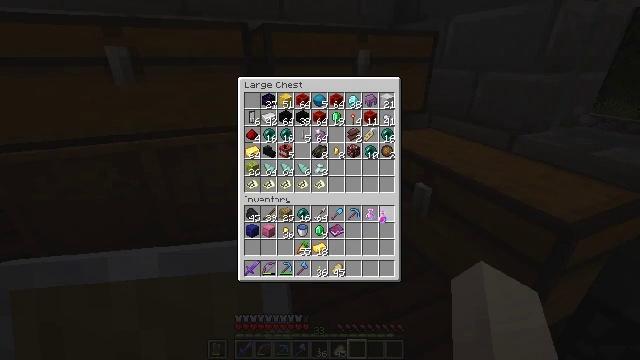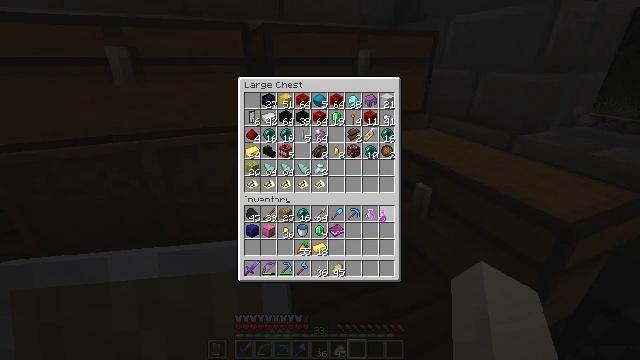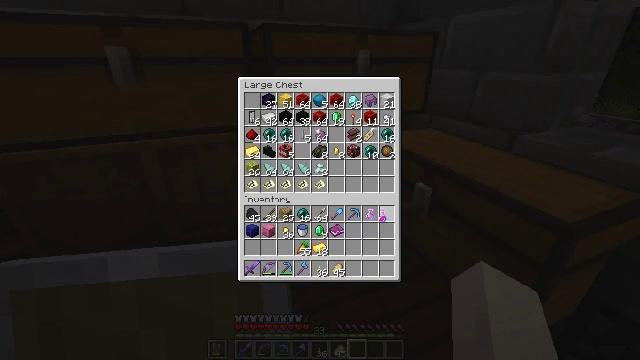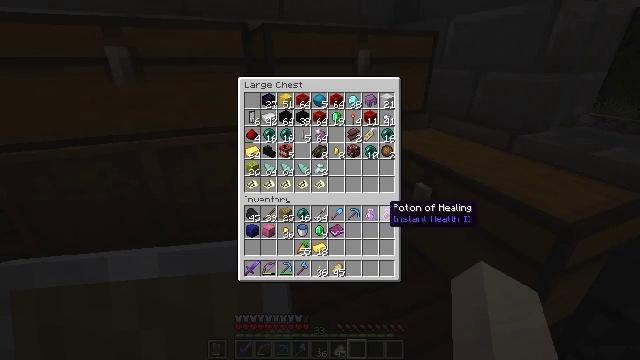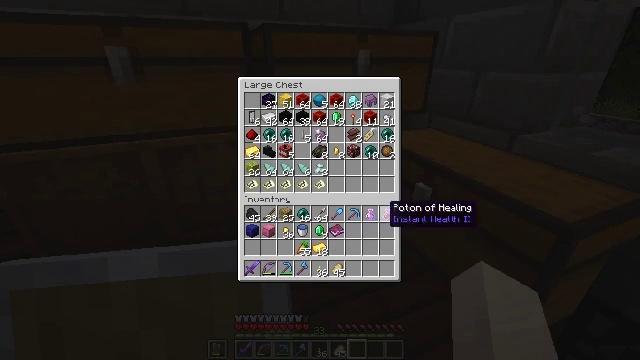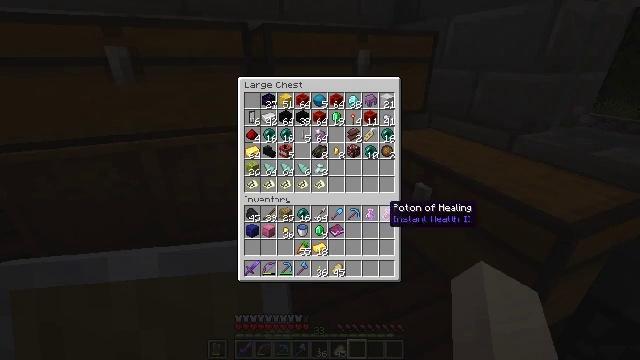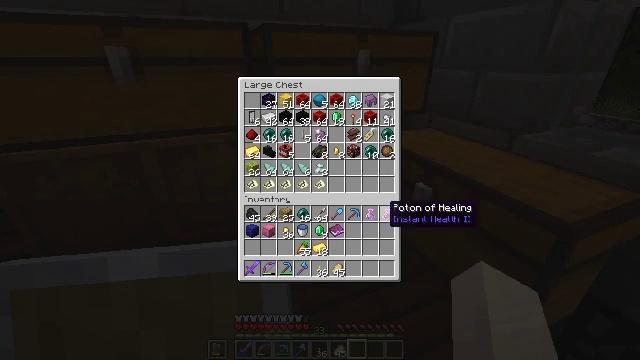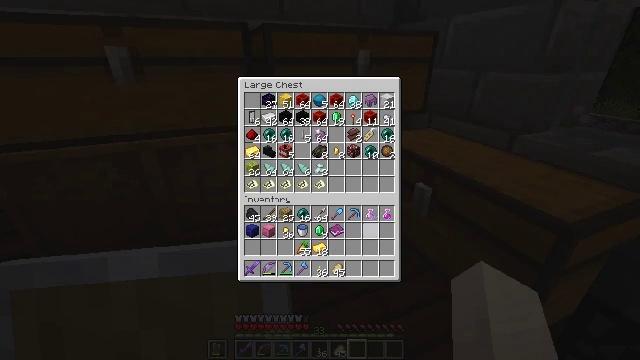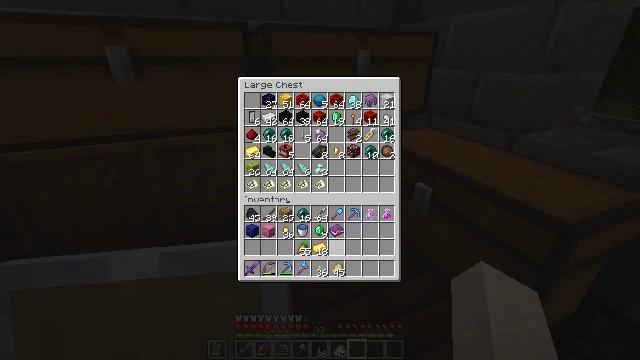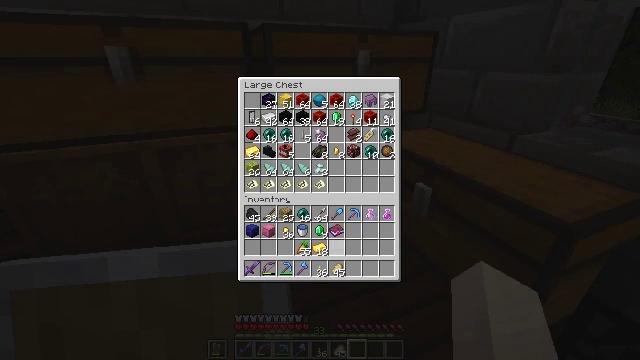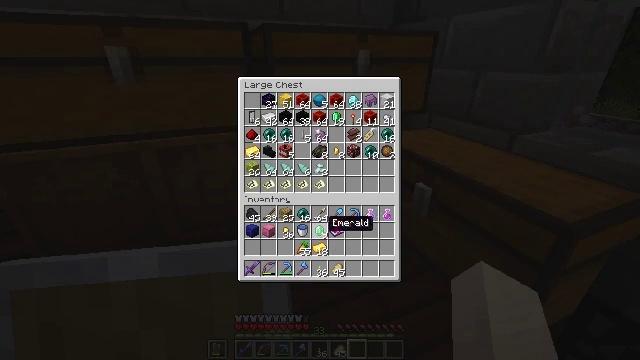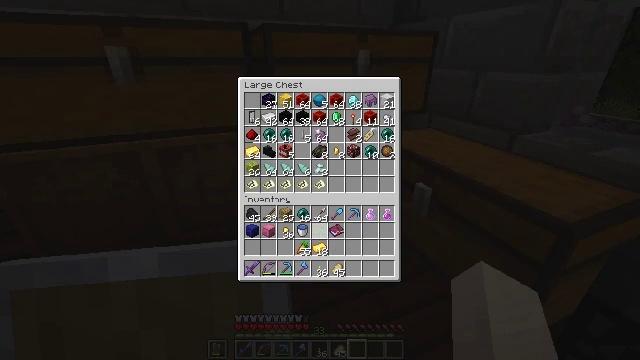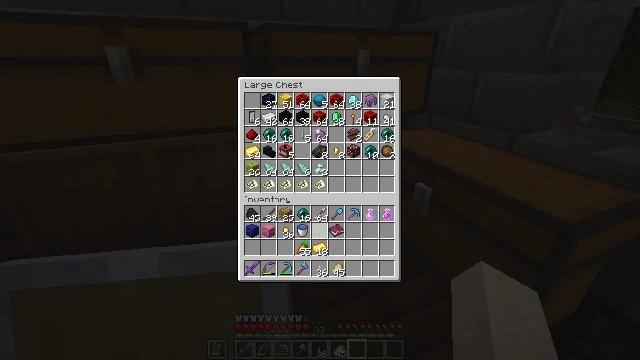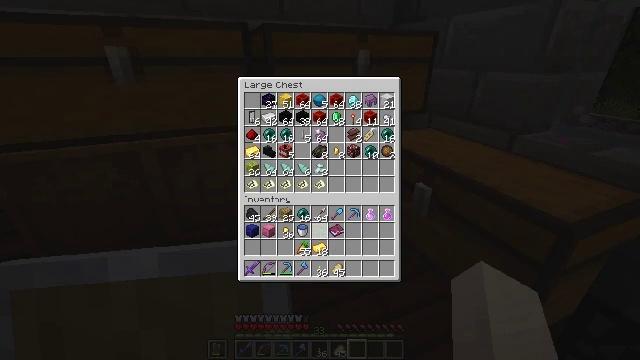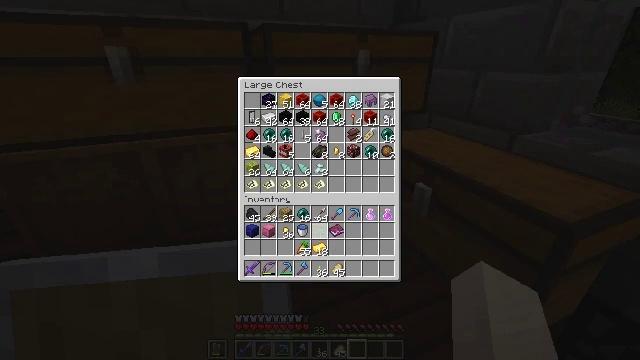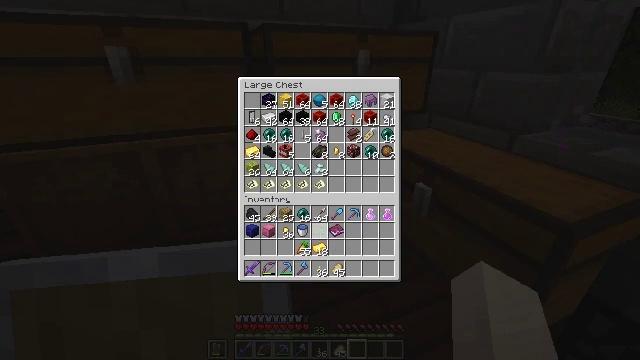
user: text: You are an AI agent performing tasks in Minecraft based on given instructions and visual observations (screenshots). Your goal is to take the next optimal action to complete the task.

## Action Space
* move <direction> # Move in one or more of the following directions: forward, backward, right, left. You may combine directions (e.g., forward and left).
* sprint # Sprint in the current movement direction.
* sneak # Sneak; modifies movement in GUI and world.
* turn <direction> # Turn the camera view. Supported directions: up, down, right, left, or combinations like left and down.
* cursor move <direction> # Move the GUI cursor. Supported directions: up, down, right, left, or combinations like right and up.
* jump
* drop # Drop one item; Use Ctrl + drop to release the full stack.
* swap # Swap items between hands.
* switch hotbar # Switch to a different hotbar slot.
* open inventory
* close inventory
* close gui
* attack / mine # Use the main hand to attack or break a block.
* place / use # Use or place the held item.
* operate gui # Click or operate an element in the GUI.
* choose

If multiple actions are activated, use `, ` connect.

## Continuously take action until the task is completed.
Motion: motion action
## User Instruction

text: Collect the orange shulker box into your inventory.
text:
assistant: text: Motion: operate gui
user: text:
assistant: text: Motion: operate gui
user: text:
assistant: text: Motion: no_op
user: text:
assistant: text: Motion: no_op
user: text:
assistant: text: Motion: no_op
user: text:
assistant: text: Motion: no_op
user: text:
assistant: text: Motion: cursor move left and down
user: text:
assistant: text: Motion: sneak, cursor move left and down
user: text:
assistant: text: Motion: sneak, cursor move left
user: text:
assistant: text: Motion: sneak, cursor move left and up
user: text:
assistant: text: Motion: sneak, operate gui
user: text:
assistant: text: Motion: sneak, operate gui
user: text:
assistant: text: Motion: sneak
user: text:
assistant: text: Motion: sneak
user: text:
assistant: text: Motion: sneak
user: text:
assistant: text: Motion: cursor move down
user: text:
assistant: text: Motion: cursor move left
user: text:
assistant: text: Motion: no_op
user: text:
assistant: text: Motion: no_op
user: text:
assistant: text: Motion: no_op
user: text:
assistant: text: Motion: cursor move left
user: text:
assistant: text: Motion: cursor move up
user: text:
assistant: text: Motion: no_op
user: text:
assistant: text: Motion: no_op
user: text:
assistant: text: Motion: no_op
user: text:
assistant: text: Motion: no_op
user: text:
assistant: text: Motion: sneak
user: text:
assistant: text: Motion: sneak
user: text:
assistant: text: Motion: sneak
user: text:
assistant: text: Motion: sneak